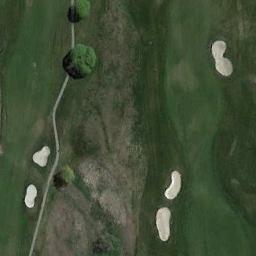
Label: golf_course